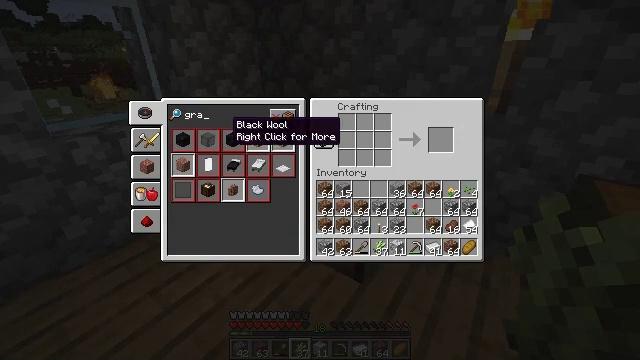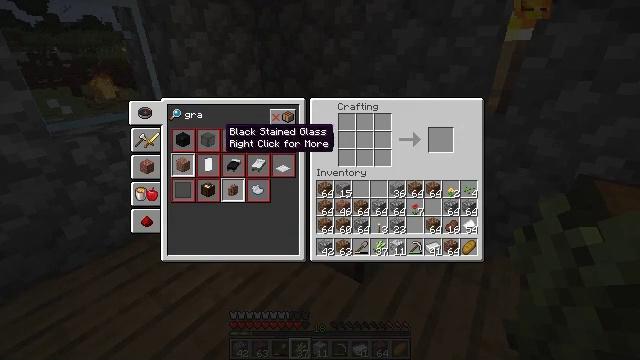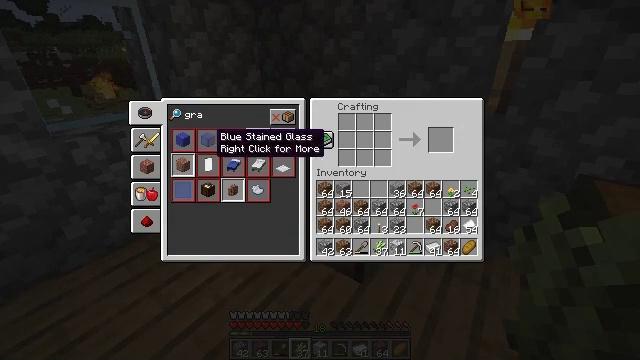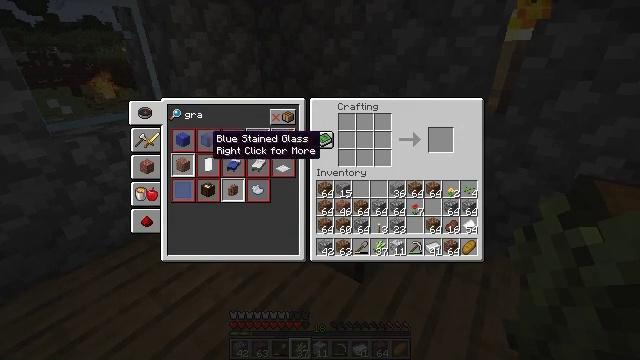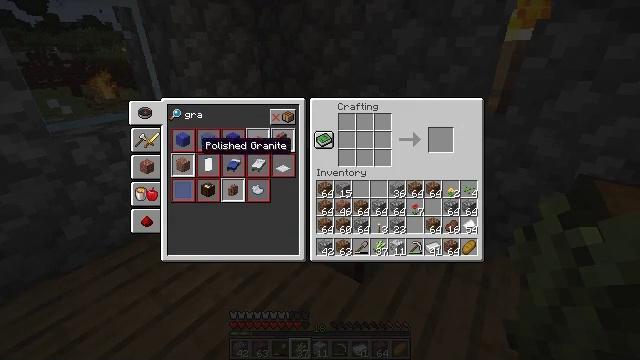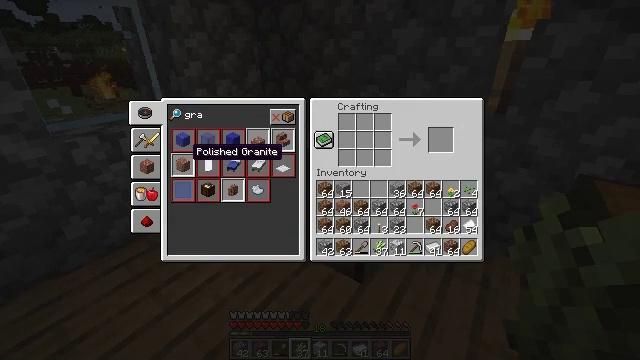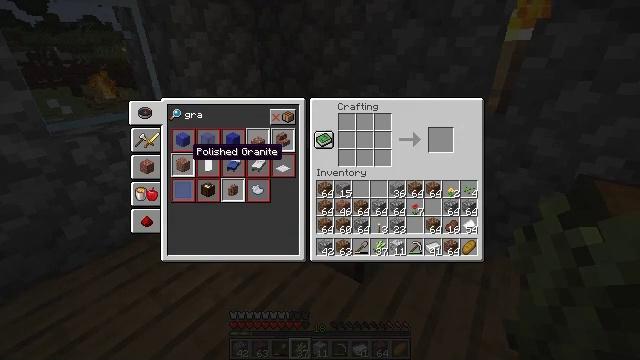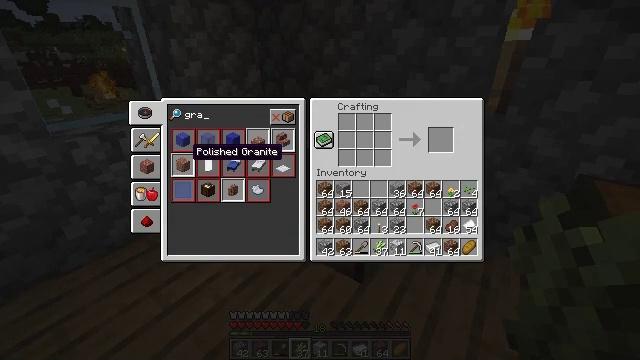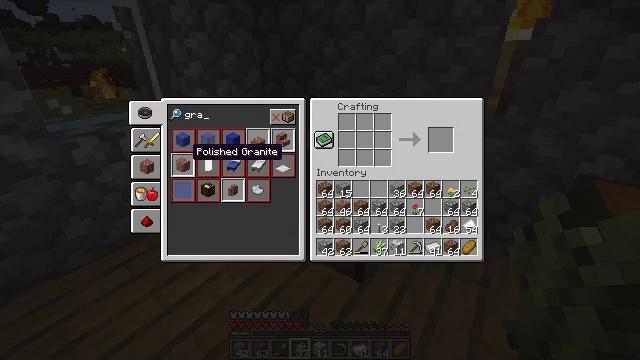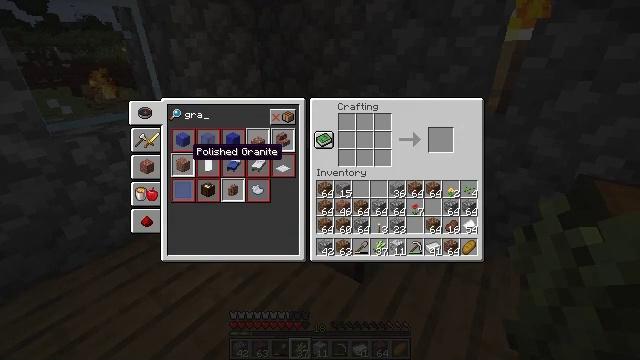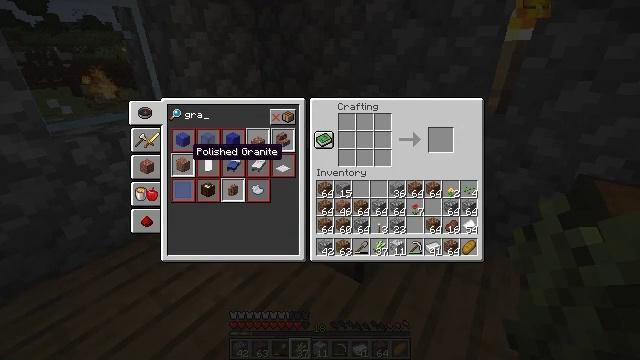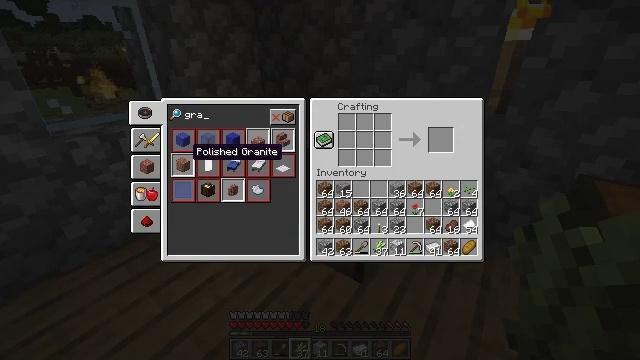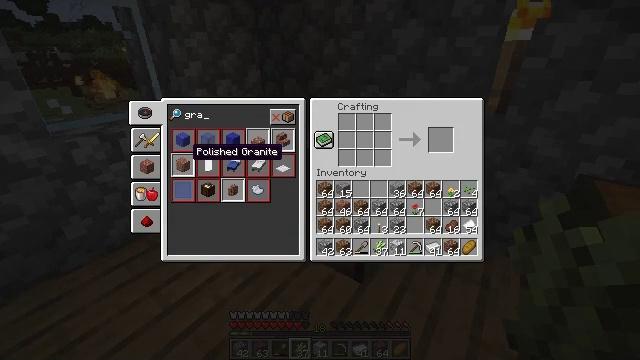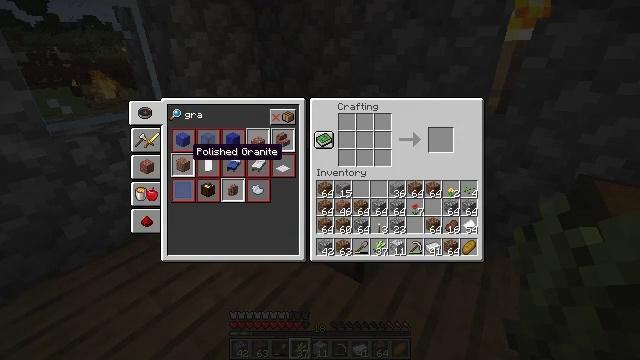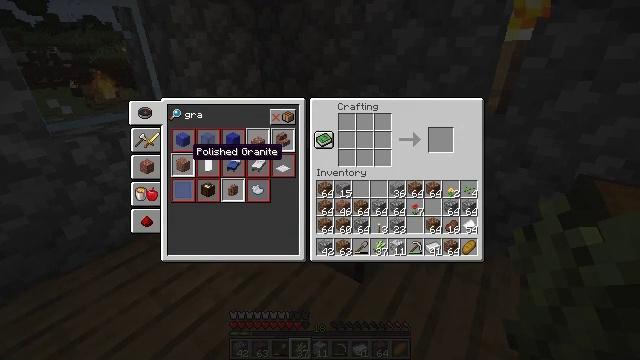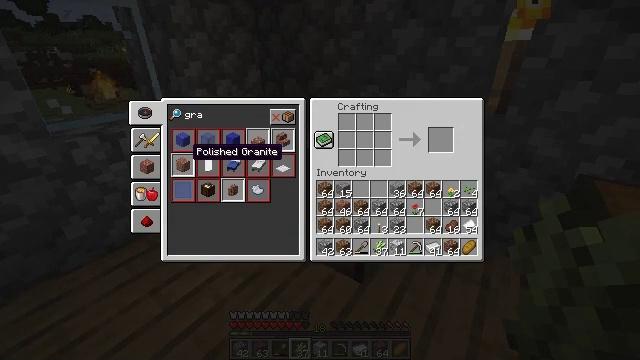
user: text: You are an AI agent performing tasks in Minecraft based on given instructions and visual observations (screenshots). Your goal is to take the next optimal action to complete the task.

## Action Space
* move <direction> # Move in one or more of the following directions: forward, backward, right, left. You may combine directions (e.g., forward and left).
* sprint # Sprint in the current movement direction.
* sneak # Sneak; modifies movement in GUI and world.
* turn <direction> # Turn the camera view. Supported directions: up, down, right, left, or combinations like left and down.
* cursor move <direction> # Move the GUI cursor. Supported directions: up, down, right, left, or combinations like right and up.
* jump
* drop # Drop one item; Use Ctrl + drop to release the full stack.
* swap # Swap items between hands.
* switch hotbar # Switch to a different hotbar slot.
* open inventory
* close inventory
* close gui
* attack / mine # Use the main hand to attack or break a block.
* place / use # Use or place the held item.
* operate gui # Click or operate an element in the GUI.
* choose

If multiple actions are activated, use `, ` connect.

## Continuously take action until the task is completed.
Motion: motion action
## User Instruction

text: Use the crafting table to craft polished granite.
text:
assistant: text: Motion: cursor move left
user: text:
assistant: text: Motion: cursor move left
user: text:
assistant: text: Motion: no_op
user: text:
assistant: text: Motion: cursor move left and down
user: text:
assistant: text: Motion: cursor move left
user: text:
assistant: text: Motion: no_op
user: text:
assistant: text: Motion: no_op
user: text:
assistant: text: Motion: no_op
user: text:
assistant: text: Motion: no_op
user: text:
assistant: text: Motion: no_op
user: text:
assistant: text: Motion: no_op
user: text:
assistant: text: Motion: no_op
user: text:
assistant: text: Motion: no_op
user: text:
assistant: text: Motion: no_op
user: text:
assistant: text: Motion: no_op
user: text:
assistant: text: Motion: no_op
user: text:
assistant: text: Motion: no_op
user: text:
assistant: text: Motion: operate gui
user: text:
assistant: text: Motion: operate gui
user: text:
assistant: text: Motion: no_op
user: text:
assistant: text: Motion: cursor move right
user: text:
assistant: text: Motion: cursor move right and up
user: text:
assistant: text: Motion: cursor move right
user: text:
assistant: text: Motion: sneak
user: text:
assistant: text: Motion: sneak
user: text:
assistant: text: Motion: sneak
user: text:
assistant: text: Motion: sneak
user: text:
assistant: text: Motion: sneak
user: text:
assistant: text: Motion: sneak
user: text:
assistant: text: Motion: sneak